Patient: sex F, age 55
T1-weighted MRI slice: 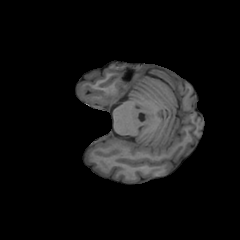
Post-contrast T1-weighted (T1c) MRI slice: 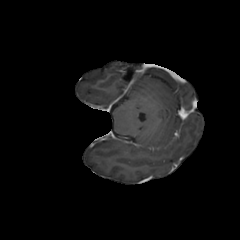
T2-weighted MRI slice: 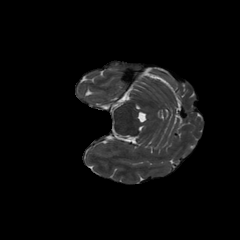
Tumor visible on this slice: no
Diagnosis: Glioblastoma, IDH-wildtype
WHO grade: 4